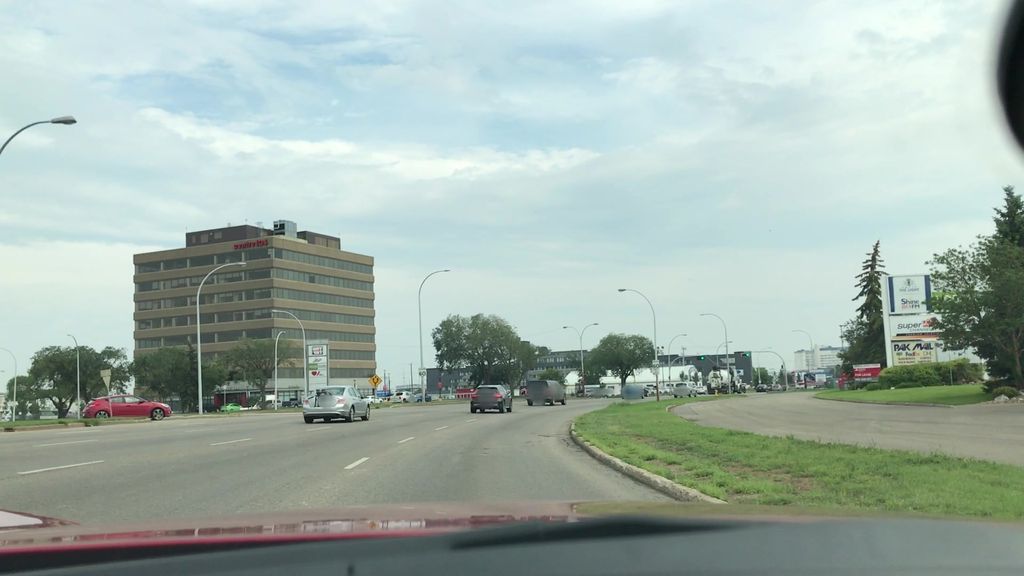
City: edmonton